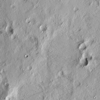
Label: not_dusty